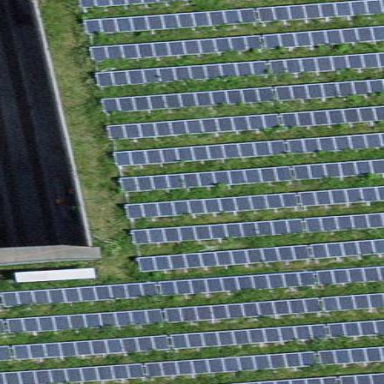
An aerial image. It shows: Outdoor solar power generator surrounded by fence. The generator is photovoltaic panel.